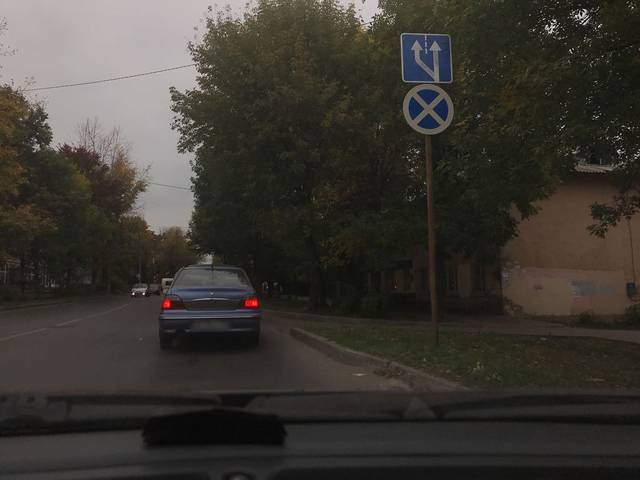
Region: Russia
Coordinates: 54.513, 36.279